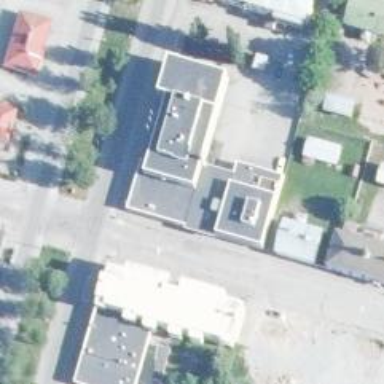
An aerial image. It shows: Pharmacy providing healthcare services.